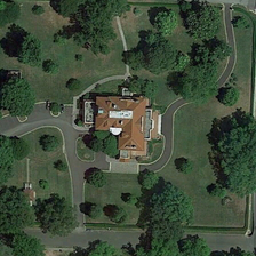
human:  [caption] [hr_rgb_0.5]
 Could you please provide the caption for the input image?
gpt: The place is divided into several areas.

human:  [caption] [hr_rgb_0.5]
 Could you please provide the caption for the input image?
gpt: the place had been divided into different areas.

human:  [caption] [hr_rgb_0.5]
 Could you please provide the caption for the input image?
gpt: each region has a green tree .

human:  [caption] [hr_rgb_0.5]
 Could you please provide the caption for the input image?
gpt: The place was divided into several parts.

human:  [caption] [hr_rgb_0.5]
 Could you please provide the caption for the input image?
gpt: The place was razed to the ground.